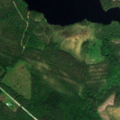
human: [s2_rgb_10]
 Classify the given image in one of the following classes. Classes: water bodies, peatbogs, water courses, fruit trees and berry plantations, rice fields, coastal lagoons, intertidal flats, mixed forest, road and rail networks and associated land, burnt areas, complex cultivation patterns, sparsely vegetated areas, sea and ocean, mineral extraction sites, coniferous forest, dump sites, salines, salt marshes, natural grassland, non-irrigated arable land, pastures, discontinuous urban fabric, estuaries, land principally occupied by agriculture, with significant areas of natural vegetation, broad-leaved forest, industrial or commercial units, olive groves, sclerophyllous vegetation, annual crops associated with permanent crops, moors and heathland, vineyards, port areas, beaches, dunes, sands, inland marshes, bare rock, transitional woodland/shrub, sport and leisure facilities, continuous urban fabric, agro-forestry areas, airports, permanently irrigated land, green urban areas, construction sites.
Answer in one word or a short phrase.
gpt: coniferous forest, water bodies